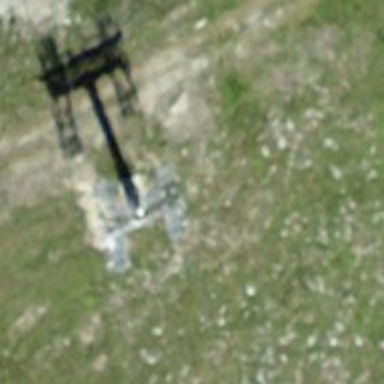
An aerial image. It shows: Pylon used for aerialway.